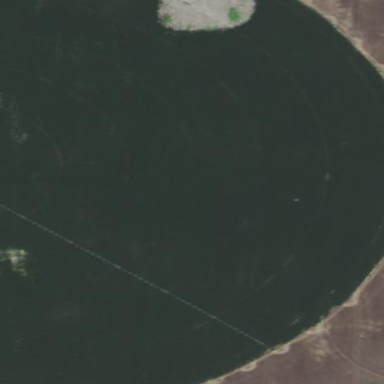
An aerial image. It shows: Farmland with pivot irrigation system.